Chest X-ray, PA view. Patient: 60 years old, sex F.
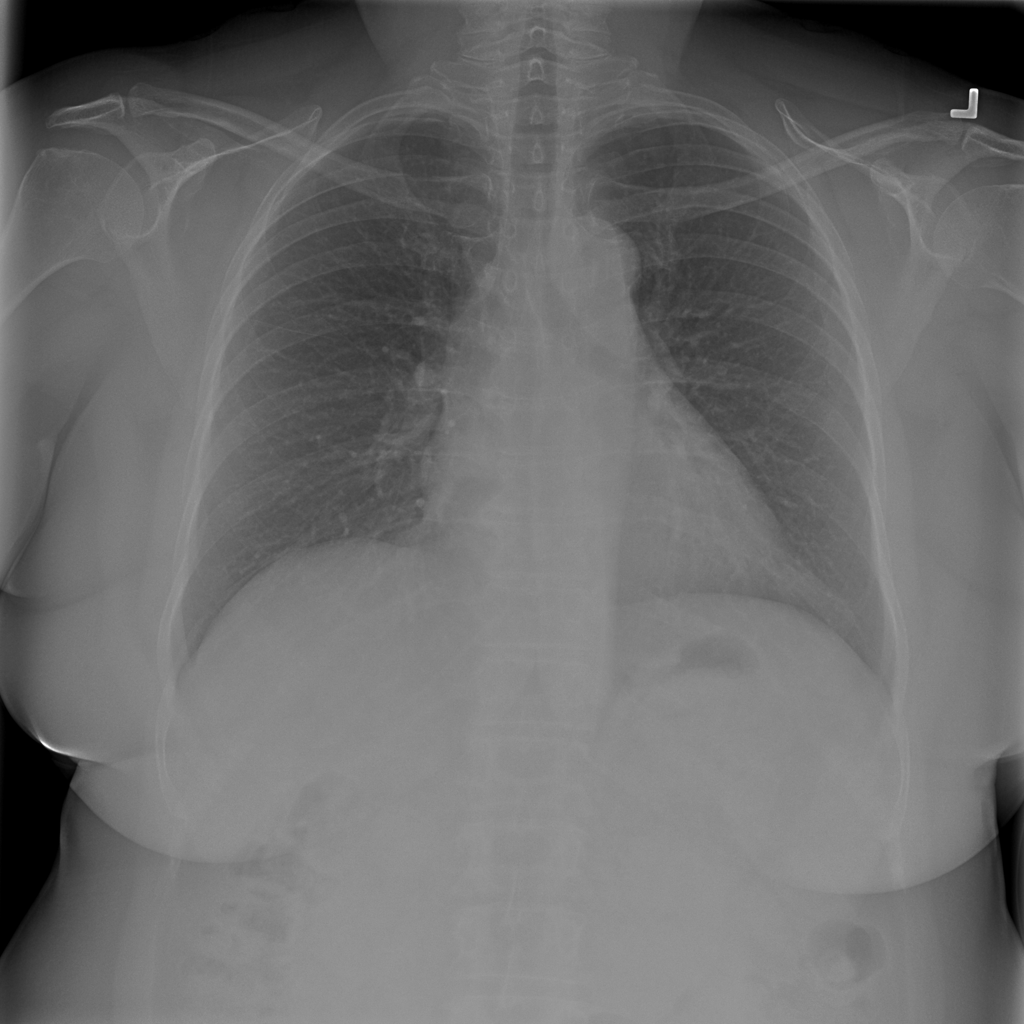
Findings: No Finding